Question: My question deals with this UI sample.

Having trouble with approach to managing the "selected" state of various UI view components. For example, I have menus above from which the user makes various selections. These selections should cause updates in the menus themselves (HL selected items) and also cause updates in the results, which would be based on the selections made. Also, the menus have different kinds of rules. For example, you can only have one "list" selected at a time, but you can have multiple "tags" selected.
One approach that I was thinking about was to create a Backbone model that holds the state of the UI "selection". For example, I could have a model SearchCriteria that holds this information. Then, when a user makes choices in the UI, I could update this model. I could have the various view components listen for changes in this model (as well as changes in the primary data models.) Then, the views would update their visual state by updating which items are shown as selected.
One item I am struggling with in this approach is who should be responsible for updating the selected state of an item. For example, on the list of tags, I might have the following pieces defined...
- - - -
Should I...
- - -
Sorry for so many questions. I am just having a hard time moving to this model of development.
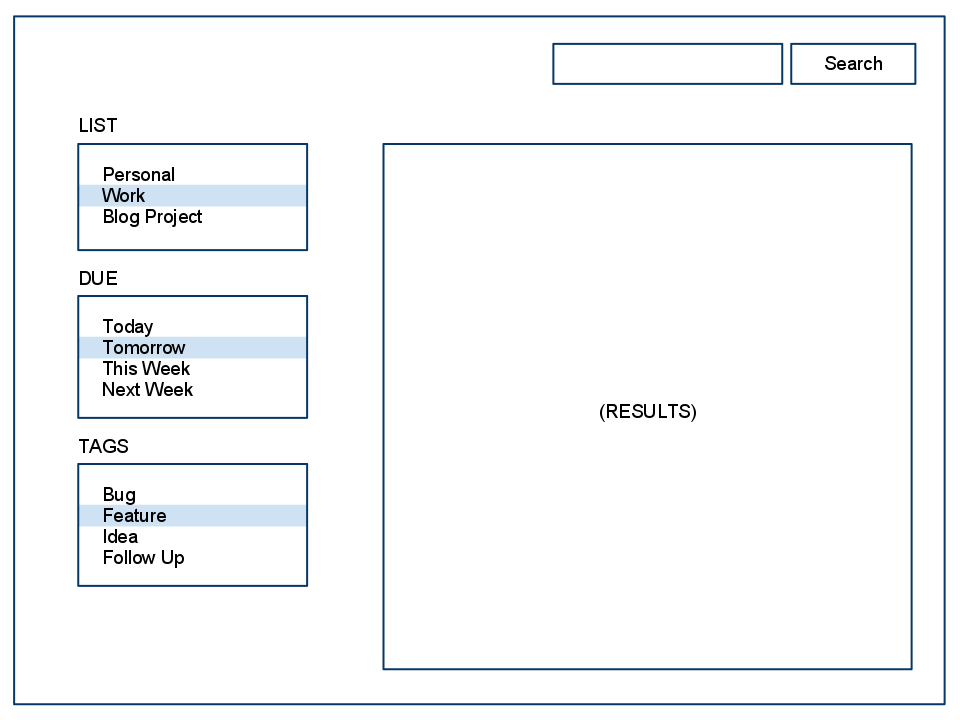
Answer: You're almost to an answer similar to the one I would use.
If you appreciate that 'list', 'search', 'due' and 'tags' are on a big collection of to-dos, you are 90% of the way to enlightenment. In fact, other than 'search', all of those are just "kinds of tags"! (Unless you have 10,000 to-do items, there are no performance or memory-related reasons to have lists of lists of to-dos; "Work", "Project #1", and "Personal" are just specialized tags by which you filter items out of your view, showing only those related to one sphere of your life or another.)
Create the SearchCriteria model. (You are not technically searching, you're filtering: you're excluding from your view those things that don't match your search criteria.) This model will hold a lot of attributes about your client state. Your search criteria are almost entirely driven by data present in the client (since the search applies to only one ToDoList at a time), so it's entirely SearchCriteria related, not ToDo object related.
All Views bind to change/add/remove events on SearchCriteria. When the user clicks on any of the views (list, view, tag), that message is forwarded to SearchCriteria. It makes the appropriate internal changes, which in turn triggers the views to re-render themselves. One of the event recipients in the main ToDoListView, which during its render then checks the search criteria. Something like:
'''
ToDoListView = Backbone.View.extend({
...
render: function() {
var self = this,
toDraw = this.collection.filter(
function(c) { return this.searchCriteria.passes(c); });
$(this.el).html('');
_.each(toDraw, function(c) {
(new ToDoItemView({model: c, parent: self})).render(); });
}
'''
That may be a little personally idiomatic, passing in the parent object and letting the item insert itself into the parent's DOM object. You could pass in anything: the element to be appended to. Alternatively, render could return a DOM object and the ListView could do the appending. That's a matter of taste. I've done both.
You do have to dig a little into backbone's parent library, underscore, to grok the essential wonderfulness of the '_.each()' usage.
Also, I've often contained an entire Backbone application in a self-executing anonymous function, and leaving "searchCriteria" as a variable accessible to all objects within the scope of the SEAF, so it wouldn't be 'this.searchCriteria', but just 'searchCriteria'.
You can also write SearchCriteria so it calls sync, writing event state to the server, which you can then save as a raw JSON object; the nice thing about sync is that if what you send and what you receive are the same, no events are triggered, so you don't get a double-render effect, and the nice thing about using JSON is that it's client-appropriate, but contains nothing that the server's ToDo relationships care about.
Furthermore, you can specify specific client-side behavior rules. Such as: when you change ToDo Lists, you can apply the text-search criteria, or, as an alternative, you can decide that changing lists clears the text-search criteria field; doing so will trigger an event that will cause the "TextSearchView" to clear its input box (you'll have to write that event handler, but it'll be you meant to do that). You can make up any rule you like, such as "changing lists clears all selections," but that doesn't seem sensible. I can easily imagine trying to tackle the bugs in my "project" list in my personal life. But clearing the search box just seemed more... sensible, if you know what I mean.